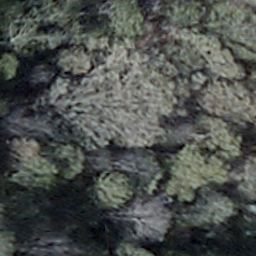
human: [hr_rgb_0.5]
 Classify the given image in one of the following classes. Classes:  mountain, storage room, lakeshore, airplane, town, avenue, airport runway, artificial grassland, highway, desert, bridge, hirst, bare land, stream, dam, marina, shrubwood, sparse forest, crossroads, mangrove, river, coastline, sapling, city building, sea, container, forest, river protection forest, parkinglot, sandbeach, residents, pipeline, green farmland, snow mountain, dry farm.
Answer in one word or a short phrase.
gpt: shrubwood